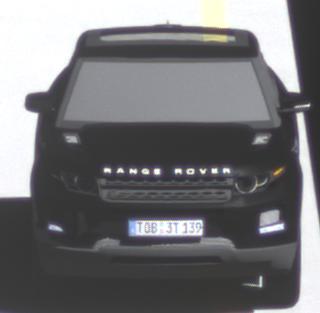
Make: Land Rover
Model: Range Rover Evoque 2.0 Si4
Detailed model: Range Rover Evoque (I)
Model produced from: 2011/08
Model produced until: 2013/11
Doors: 5
Color: black
Road condition: dry road
Daytime: midday
Contrast: high contrast